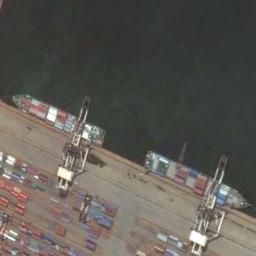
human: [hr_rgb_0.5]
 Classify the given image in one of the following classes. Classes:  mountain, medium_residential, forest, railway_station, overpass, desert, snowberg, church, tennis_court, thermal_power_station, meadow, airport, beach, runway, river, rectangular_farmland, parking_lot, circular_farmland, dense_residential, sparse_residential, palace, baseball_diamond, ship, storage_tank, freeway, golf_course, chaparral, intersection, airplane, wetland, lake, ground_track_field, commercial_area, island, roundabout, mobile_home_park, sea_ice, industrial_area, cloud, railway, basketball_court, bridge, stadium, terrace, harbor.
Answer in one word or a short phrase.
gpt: ship